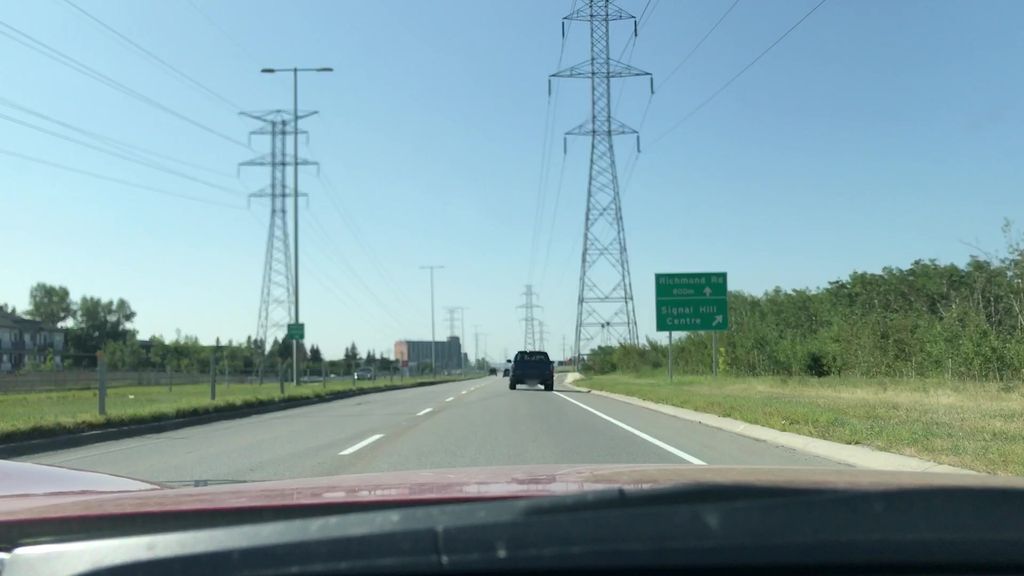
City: calgary